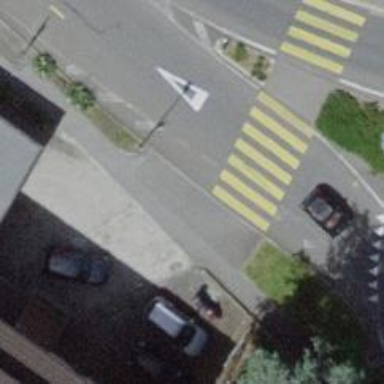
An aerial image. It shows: Kerb serving as barrier.